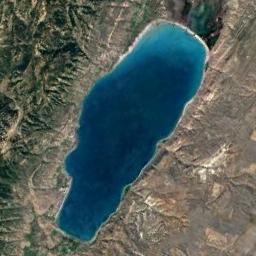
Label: lake